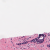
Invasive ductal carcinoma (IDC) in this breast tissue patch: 0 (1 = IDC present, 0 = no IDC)